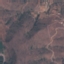
Land use / land cover: HerbaceousVegetation